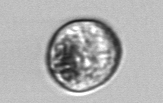
Label: Dinophyceae